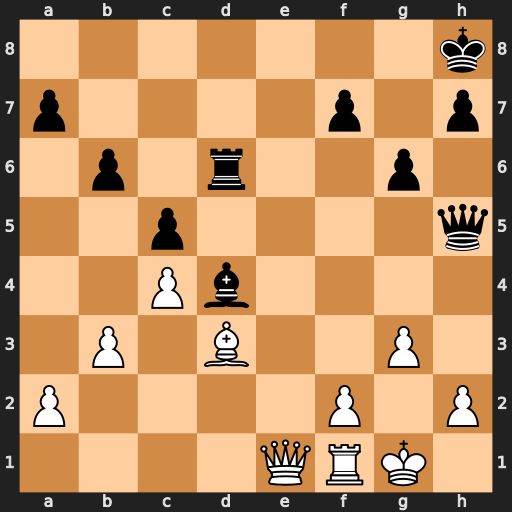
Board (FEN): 7k/p4p1p/1p1r2p1/2p4q/2Pb4/1P1B2P1/P4P1P/4QRK1
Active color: w
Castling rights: -
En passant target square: -
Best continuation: Qe7 Kg7 Qxd6